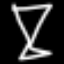
Label: hourglass